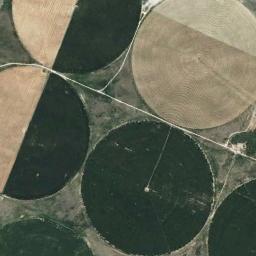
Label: circular_farmland